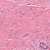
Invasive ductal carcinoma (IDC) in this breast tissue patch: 0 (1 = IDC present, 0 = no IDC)